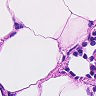
Metastatic tissue present: no